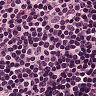
Metastatic tissue present: no